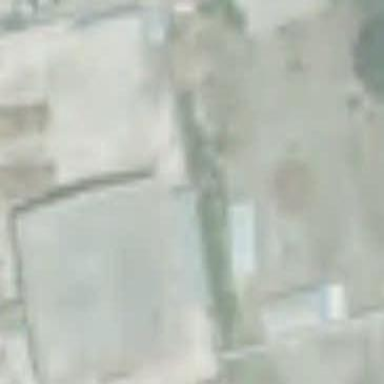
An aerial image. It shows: Industrial building.